Question: What keyboard shortcut is commit bound to here (see image below)? (alternatively, how do I enter a # without using shift?).
I know how to update shortcuts in eclipse, but it is already bound to this default, and I'd prefer to just use that. :)

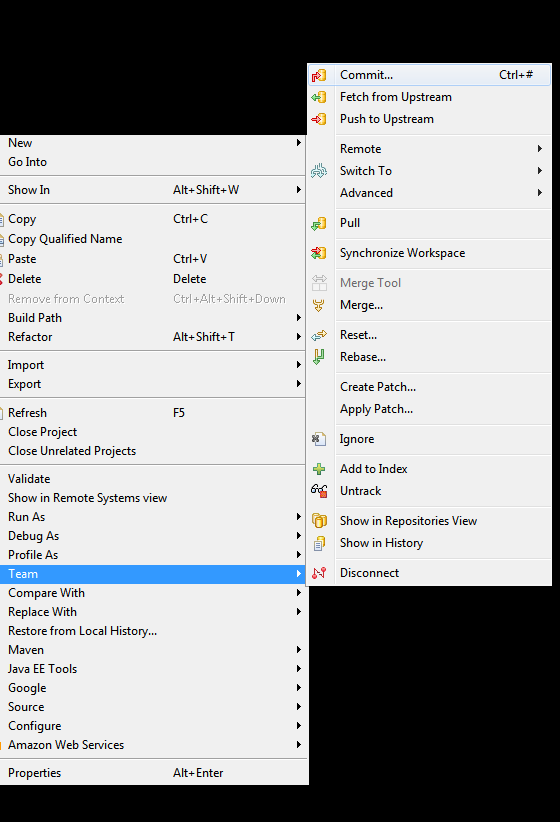
Answer: Thanks to the from @Evan commenting on the question.
In Juno, ctrl+shift+3 (ie. you are doing literally ctrl+#) does NOT work.
(which, is why this was opened, since the obvious combination didn't seem to do the trick.).
However!
I have tested now in Kepler and Luna, and the shortcut does work.
So, I am considering this closed.